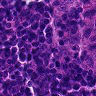
Metastatic tissue present: no